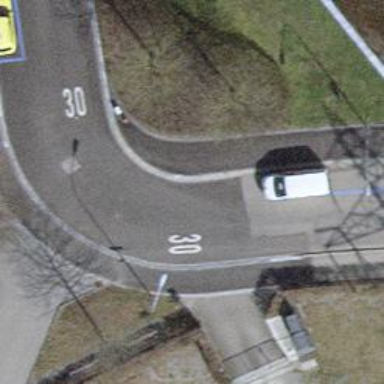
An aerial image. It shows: Kerb serving as barrier.